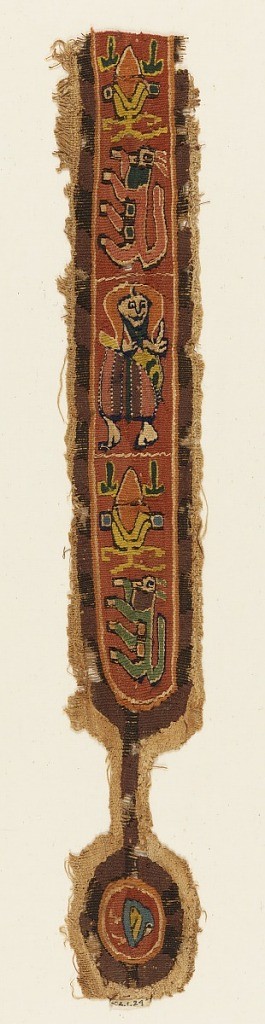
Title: Clavus band
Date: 6th–7th century
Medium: Warp; S-spun, two ply Z-twist linen. Wefts; Z-spun linen, S-spun wools.
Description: Band with attached ovate medallion. Design of animals and figure with a nimbus.